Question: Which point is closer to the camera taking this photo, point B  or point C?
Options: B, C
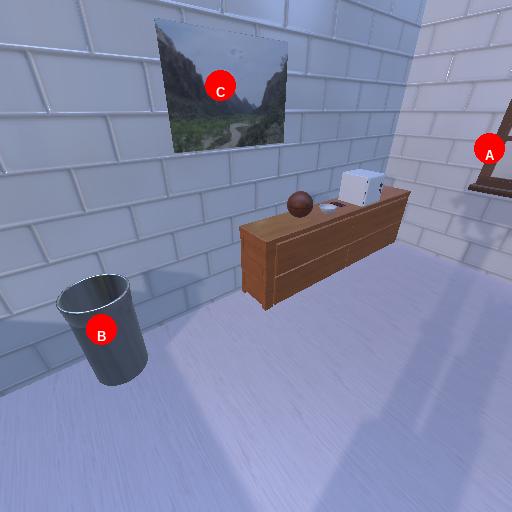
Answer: B